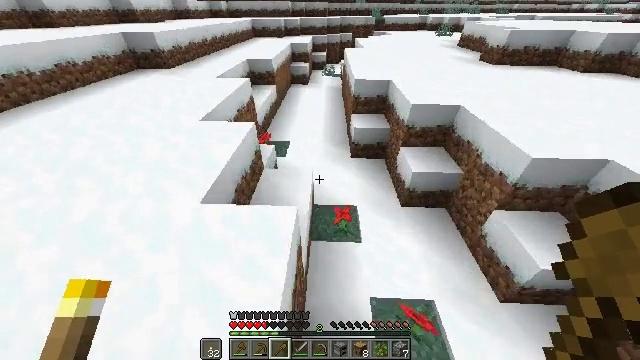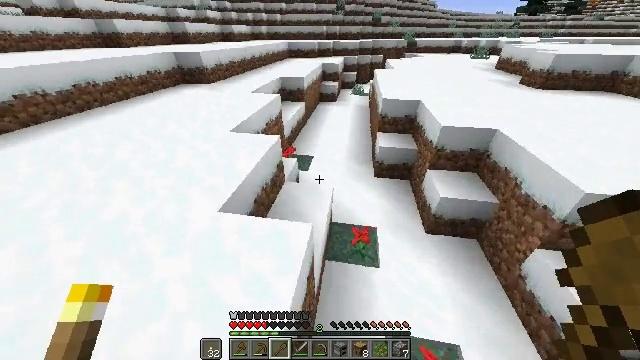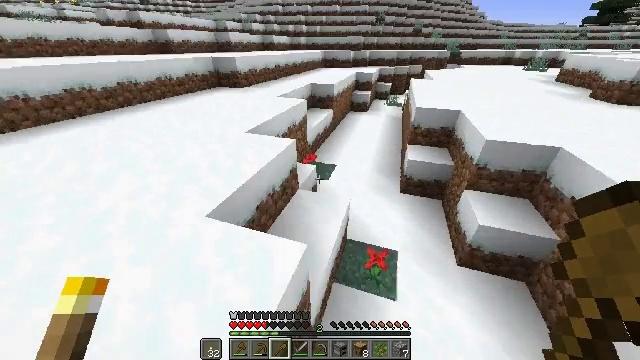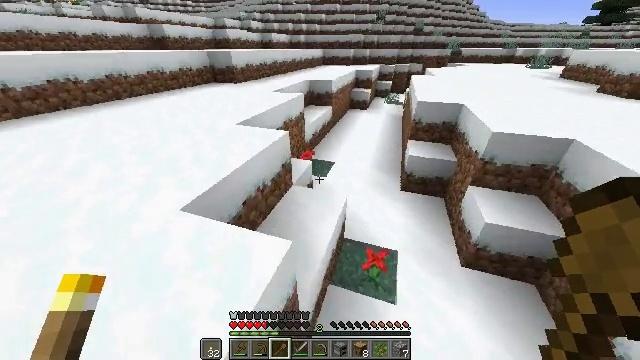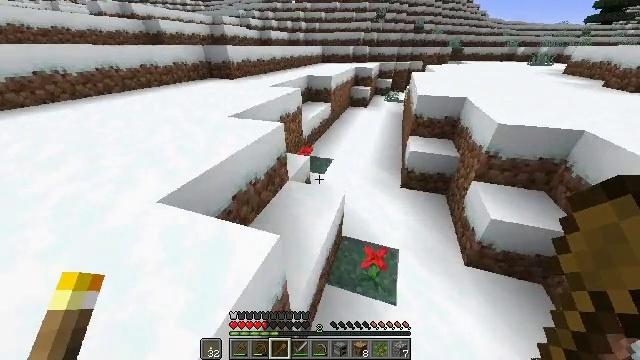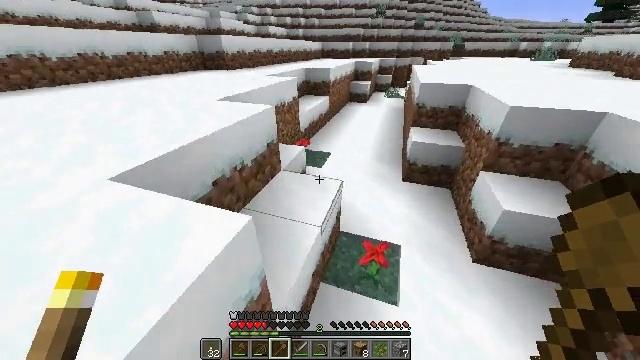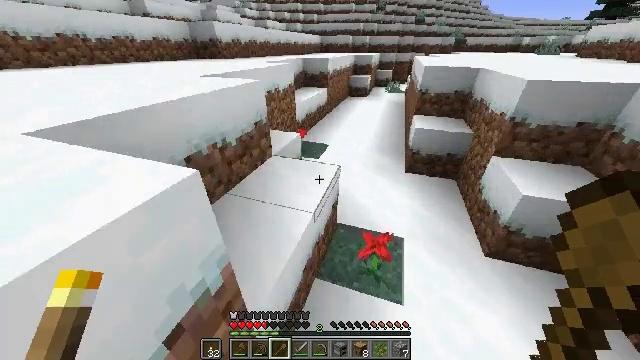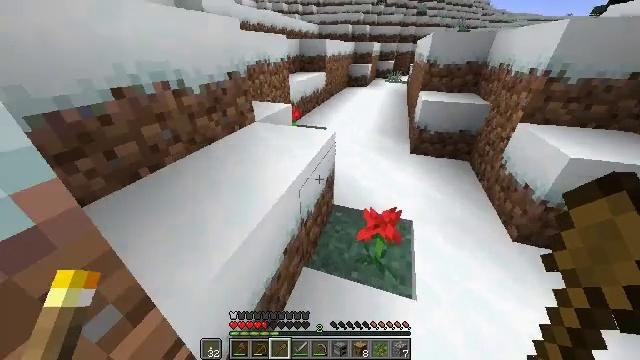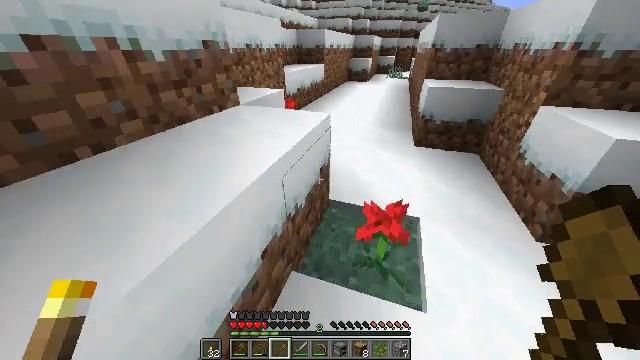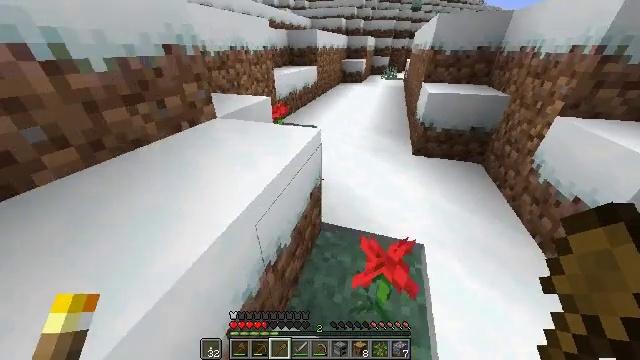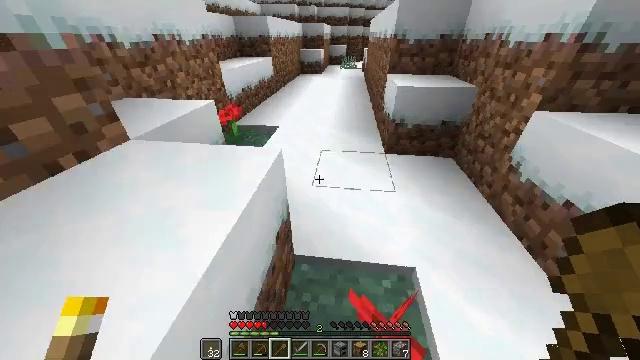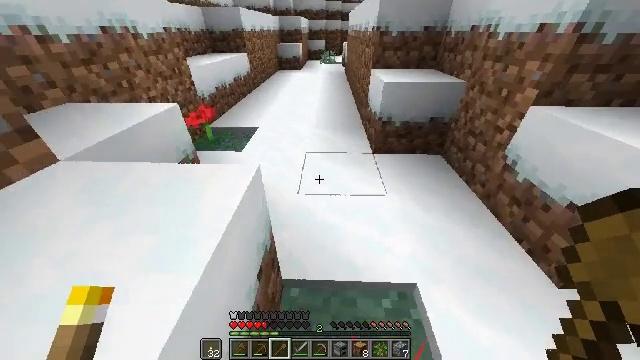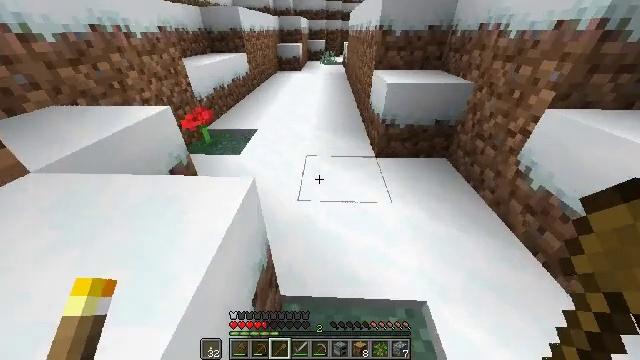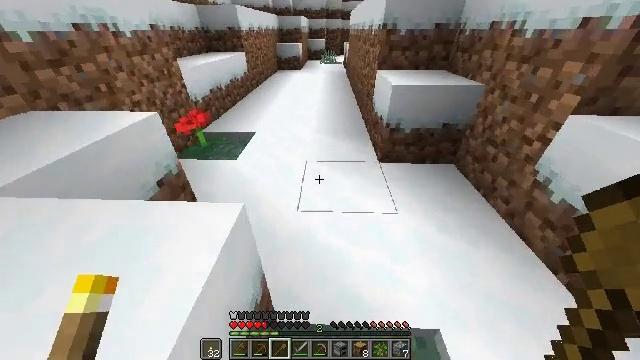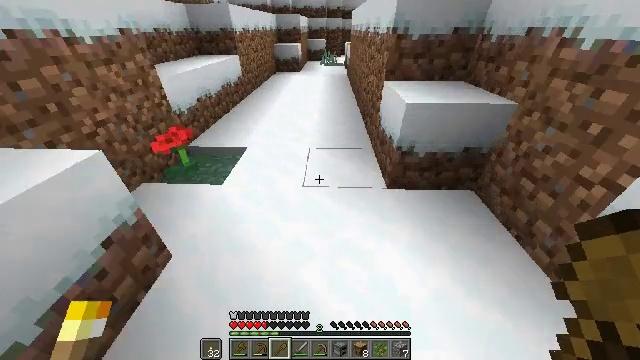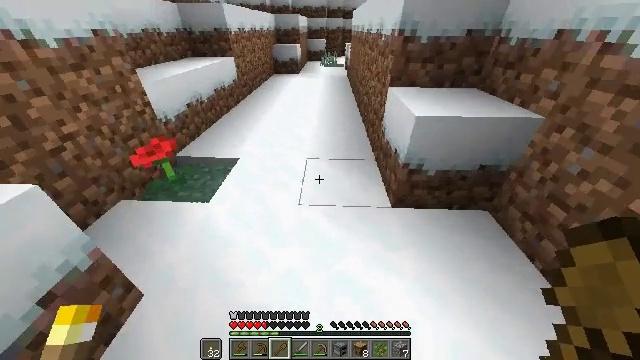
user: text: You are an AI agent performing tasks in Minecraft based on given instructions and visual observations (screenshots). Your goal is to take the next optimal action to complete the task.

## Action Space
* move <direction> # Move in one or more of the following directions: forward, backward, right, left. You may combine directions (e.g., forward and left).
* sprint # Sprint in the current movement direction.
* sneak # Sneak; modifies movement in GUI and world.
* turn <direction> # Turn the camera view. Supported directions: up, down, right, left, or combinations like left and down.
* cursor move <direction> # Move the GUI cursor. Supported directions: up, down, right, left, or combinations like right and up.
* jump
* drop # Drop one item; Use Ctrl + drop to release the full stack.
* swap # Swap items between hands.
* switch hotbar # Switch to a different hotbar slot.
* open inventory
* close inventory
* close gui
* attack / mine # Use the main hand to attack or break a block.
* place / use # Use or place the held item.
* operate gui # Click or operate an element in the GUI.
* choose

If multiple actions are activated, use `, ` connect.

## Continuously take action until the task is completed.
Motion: motion action
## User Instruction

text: Shovel the snow to gather it.
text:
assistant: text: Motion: move forward and move right, turn left and up
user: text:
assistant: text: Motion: move forward, turn left and up
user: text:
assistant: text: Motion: move forward
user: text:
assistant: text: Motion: move forward
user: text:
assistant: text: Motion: move forward
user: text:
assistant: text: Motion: move forward
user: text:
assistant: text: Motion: move forward
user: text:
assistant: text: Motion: move forward
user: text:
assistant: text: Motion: move forward, turn right
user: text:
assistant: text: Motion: move forward, turn right and down
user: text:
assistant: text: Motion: move forward, turn right and down
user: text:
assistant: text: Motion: move forward
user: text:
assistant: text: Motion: move forward
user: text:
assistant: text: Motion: move forward
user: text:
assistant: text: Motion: move forward
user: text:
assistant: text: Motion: move forward
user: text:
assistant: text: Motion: move forward
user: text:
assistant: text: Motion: move forward
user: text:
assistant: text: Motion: move forward and move left
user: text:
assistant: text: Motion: move forward and move left
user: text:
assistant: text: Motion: move forward and move left, turn down, attack / mine
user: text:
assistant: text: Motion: move forward and move left, turn down, attack / mine
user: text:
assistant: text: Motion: attack / mine
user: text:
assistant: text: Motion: attack / mine
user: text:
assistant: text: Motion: attack / mine
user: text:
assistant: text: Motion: attack / mine
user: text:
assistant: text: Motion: attack / mine
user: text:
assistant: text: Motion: attack / mine
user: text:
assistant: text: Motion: attack / mine